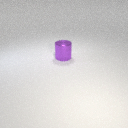
large purple metal cylinder